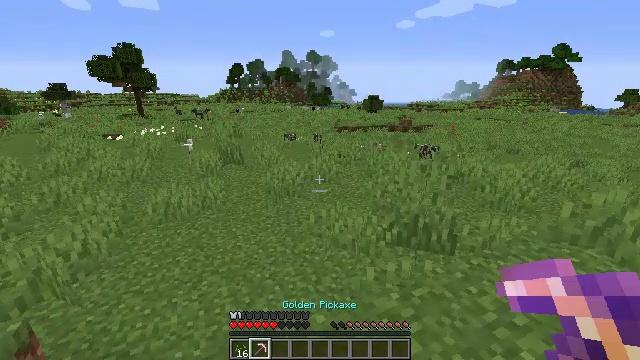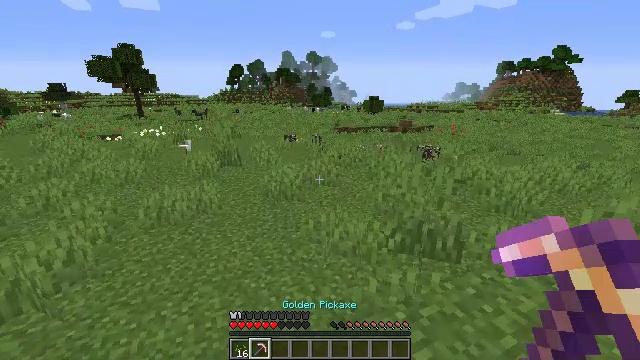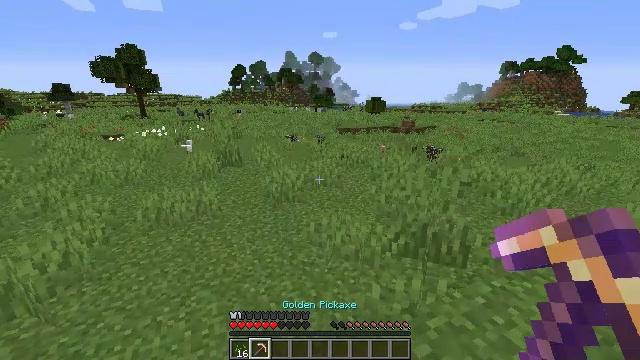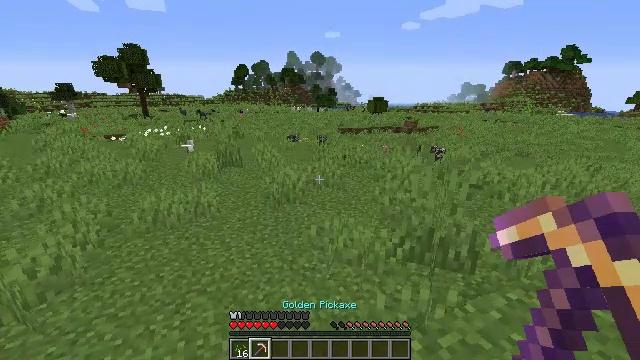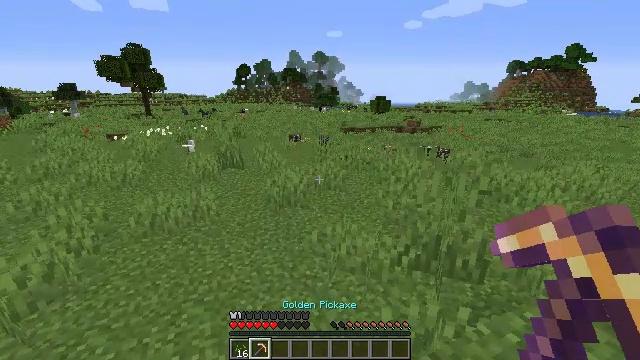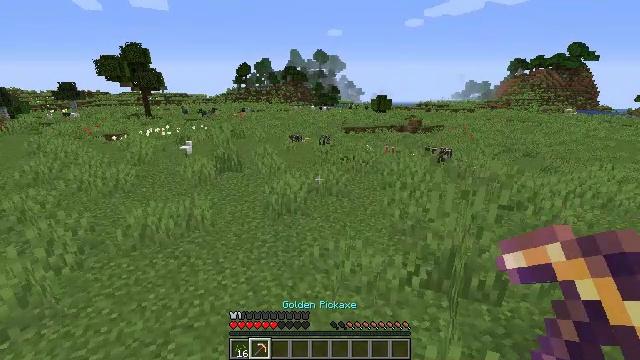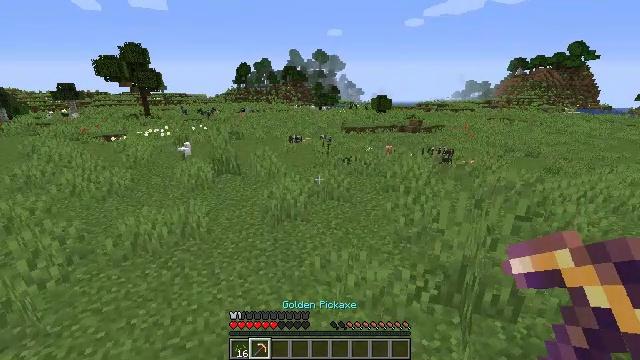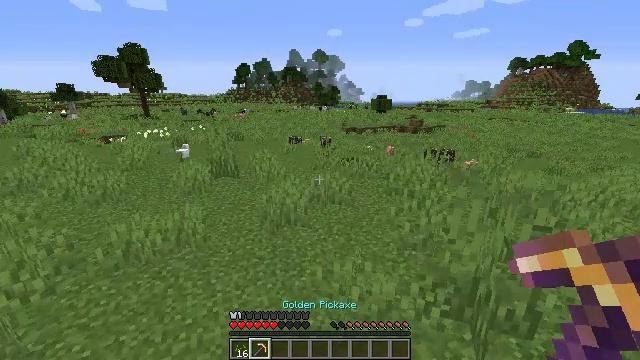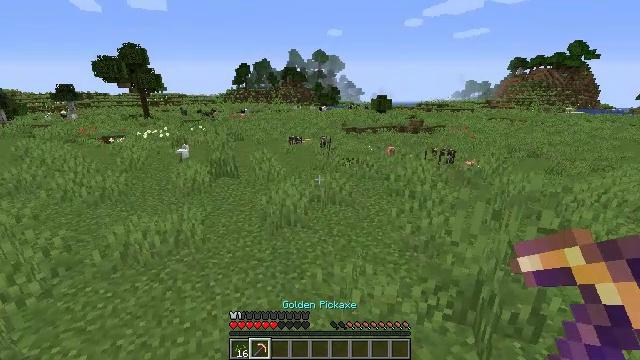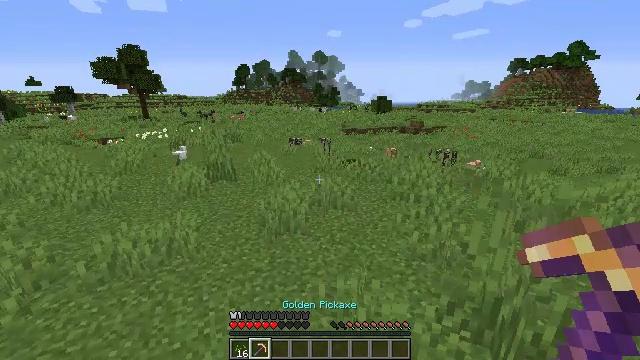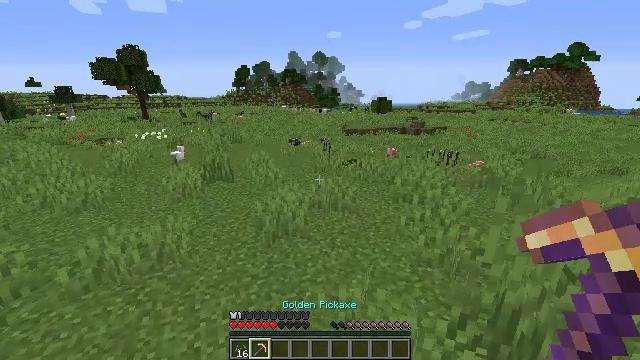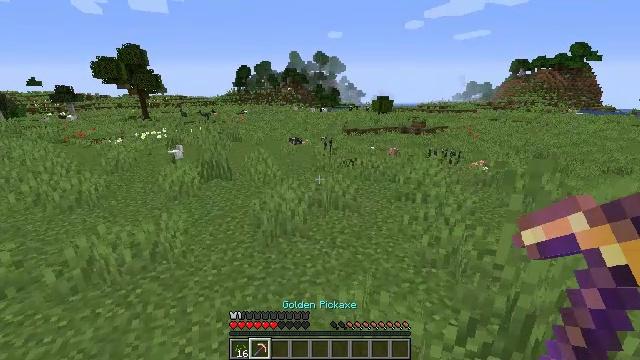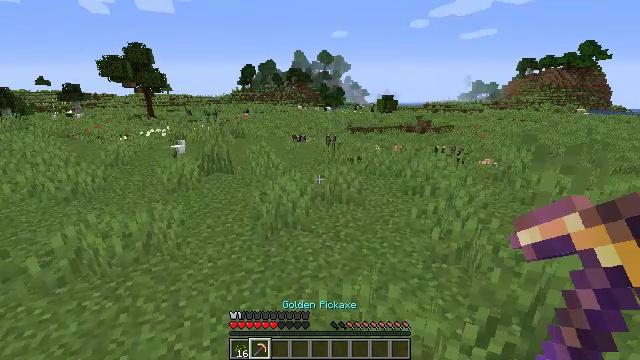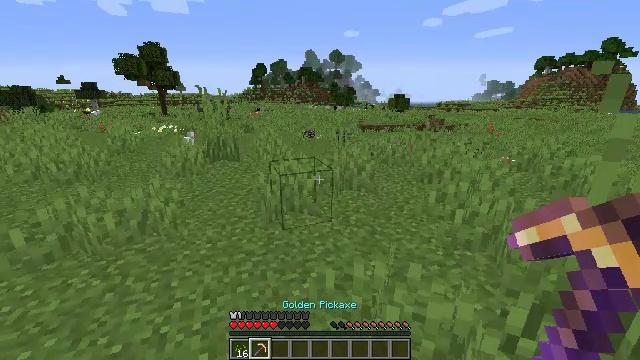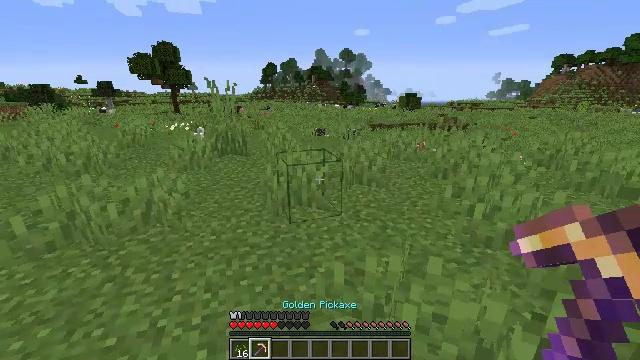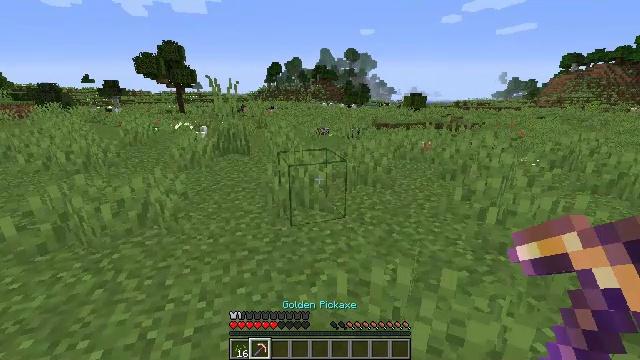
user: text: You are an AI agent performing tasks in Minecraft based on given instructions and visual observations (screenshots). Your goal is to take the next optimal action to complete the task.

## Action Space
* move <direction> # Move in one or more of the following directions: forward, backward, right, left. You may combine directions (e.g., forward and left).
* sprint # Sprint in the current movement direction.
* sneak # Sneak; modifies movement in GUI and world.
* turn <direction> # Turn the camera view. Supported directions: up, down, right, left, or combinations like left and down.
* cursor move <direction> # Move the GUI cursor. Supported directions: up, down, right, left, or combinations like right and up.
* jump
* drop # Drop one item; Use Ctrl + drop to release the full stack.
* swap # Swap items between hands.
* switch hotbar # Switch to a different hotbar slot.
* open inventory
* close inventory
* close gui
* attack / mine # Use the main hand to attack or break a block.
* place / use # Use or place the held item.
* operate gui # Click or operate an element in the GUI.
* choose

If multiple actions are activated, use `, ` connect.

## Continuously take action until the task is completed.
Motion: motion action
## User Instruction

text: Mine grass block from the ground.
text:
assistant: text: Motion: move forward
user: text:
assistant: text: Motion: move forward
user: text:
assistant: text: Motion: move forward
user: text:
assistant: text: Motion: move forward
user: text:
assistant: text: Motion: move forward
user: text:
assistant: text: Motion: move forward
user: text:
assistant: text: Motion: move forward
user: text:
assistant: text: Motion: move forward
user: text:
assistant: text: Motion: move forward
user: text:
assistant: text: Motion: move forward
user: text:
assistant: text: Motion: move forward
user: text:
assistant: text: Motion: move forward
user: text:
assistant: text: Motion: move forward, turn left
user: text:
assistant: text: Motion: move forward, turn left
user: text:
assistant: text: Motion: move forward
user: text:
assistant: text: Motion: move forward
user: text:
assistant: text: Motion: move forward, turn left
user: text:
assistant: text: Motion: move forward, turn left
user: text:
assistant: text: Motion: move forward, turn left
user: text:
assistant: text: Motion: move forward, turn left
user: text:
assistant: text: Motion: move forward, turn left
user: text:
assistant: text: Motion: move forward, turn left
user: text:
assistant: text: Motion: move forward
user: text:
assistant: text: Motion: move forward, turn left
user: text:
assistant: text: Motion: move forward, turn left
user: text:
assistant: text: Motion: move forward, turn left
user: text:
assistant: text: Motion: move forward, turn left
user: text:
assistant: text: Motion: move forward, turn left
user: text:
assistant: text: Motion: move forward, turn left
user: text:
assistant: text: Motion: move forward, turn left